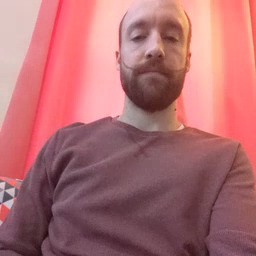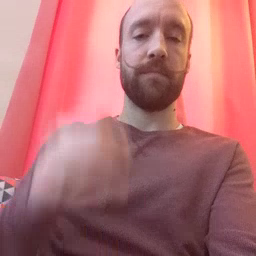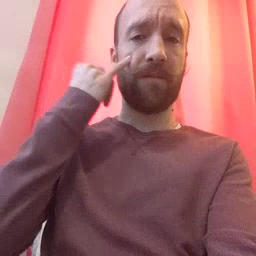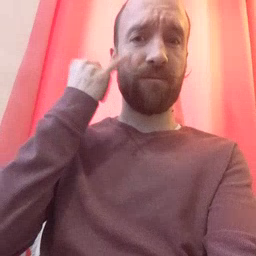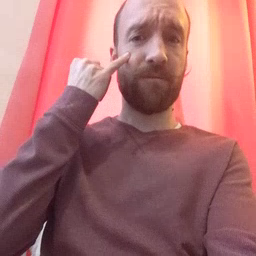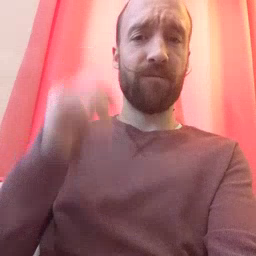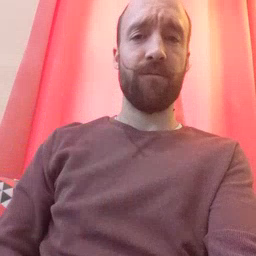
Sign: if